Current action and preconditions to check: path_clear

Your task: For each precondition in the list above, predict whether it will hold at this action.

Consider the current scene as observed from the mobile robot's camera, and analyze the predicted future states of all dynamic agents (e.g., people, animals, vehicles, or any moving entities) within the NEXT SECOND.

IMPORTANT: Only answer "very likely" if you are absolutely certain—based on strong, clear evidence—that a dynamic agent will violate the precondition in the predicted future state. Do NOT answer "very likely" for unlikely, ambiguous, or low-probability risks.

Ask yourself for each precondition: Is there a high probability, with clear and convincing evidence, that the predicted future states of any dynamic agent will interfere with the predicted future state of the currently executing action within the NEXT SECOND, causing that precondition to fail?

Assess the risk level based on these predictions. Use "likely" or "very likely" if motions create a clear risk of interference.

Use "neutral" or "improbable" if agents are nearby but their predicted paths are clearly diverging or non-conflicting.

Failure Risk Categories: "very improbable", "improbable", "neutral", "likely", "very likely"

Answer Format: Output ONLY the probability_of_failure value from these categories: "very improbable", "improbable", "neutral", "likely", "very likely"

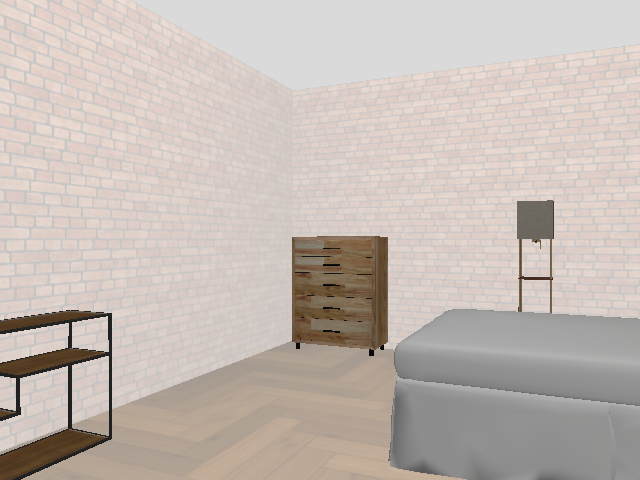

Answer: very improbable